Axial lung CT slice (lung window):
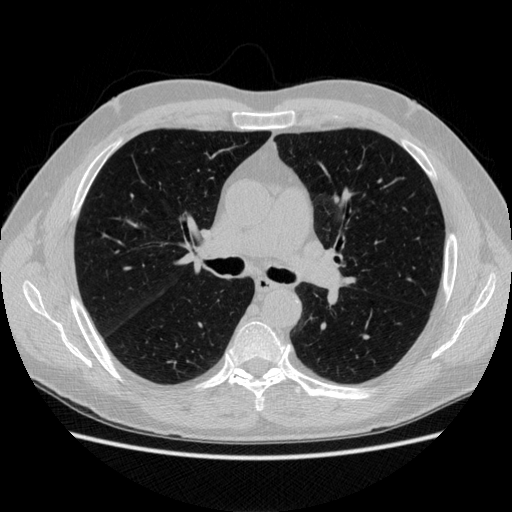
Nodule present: no